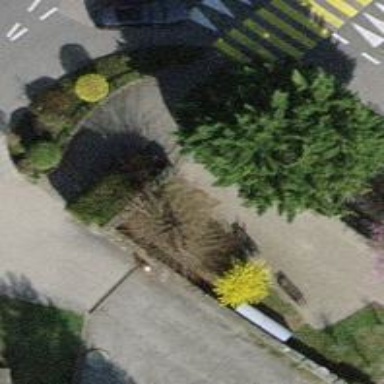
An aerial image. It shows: Entrance with barrier.